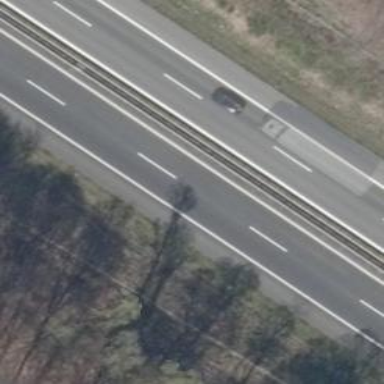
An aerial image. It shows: Asphalt motorway.